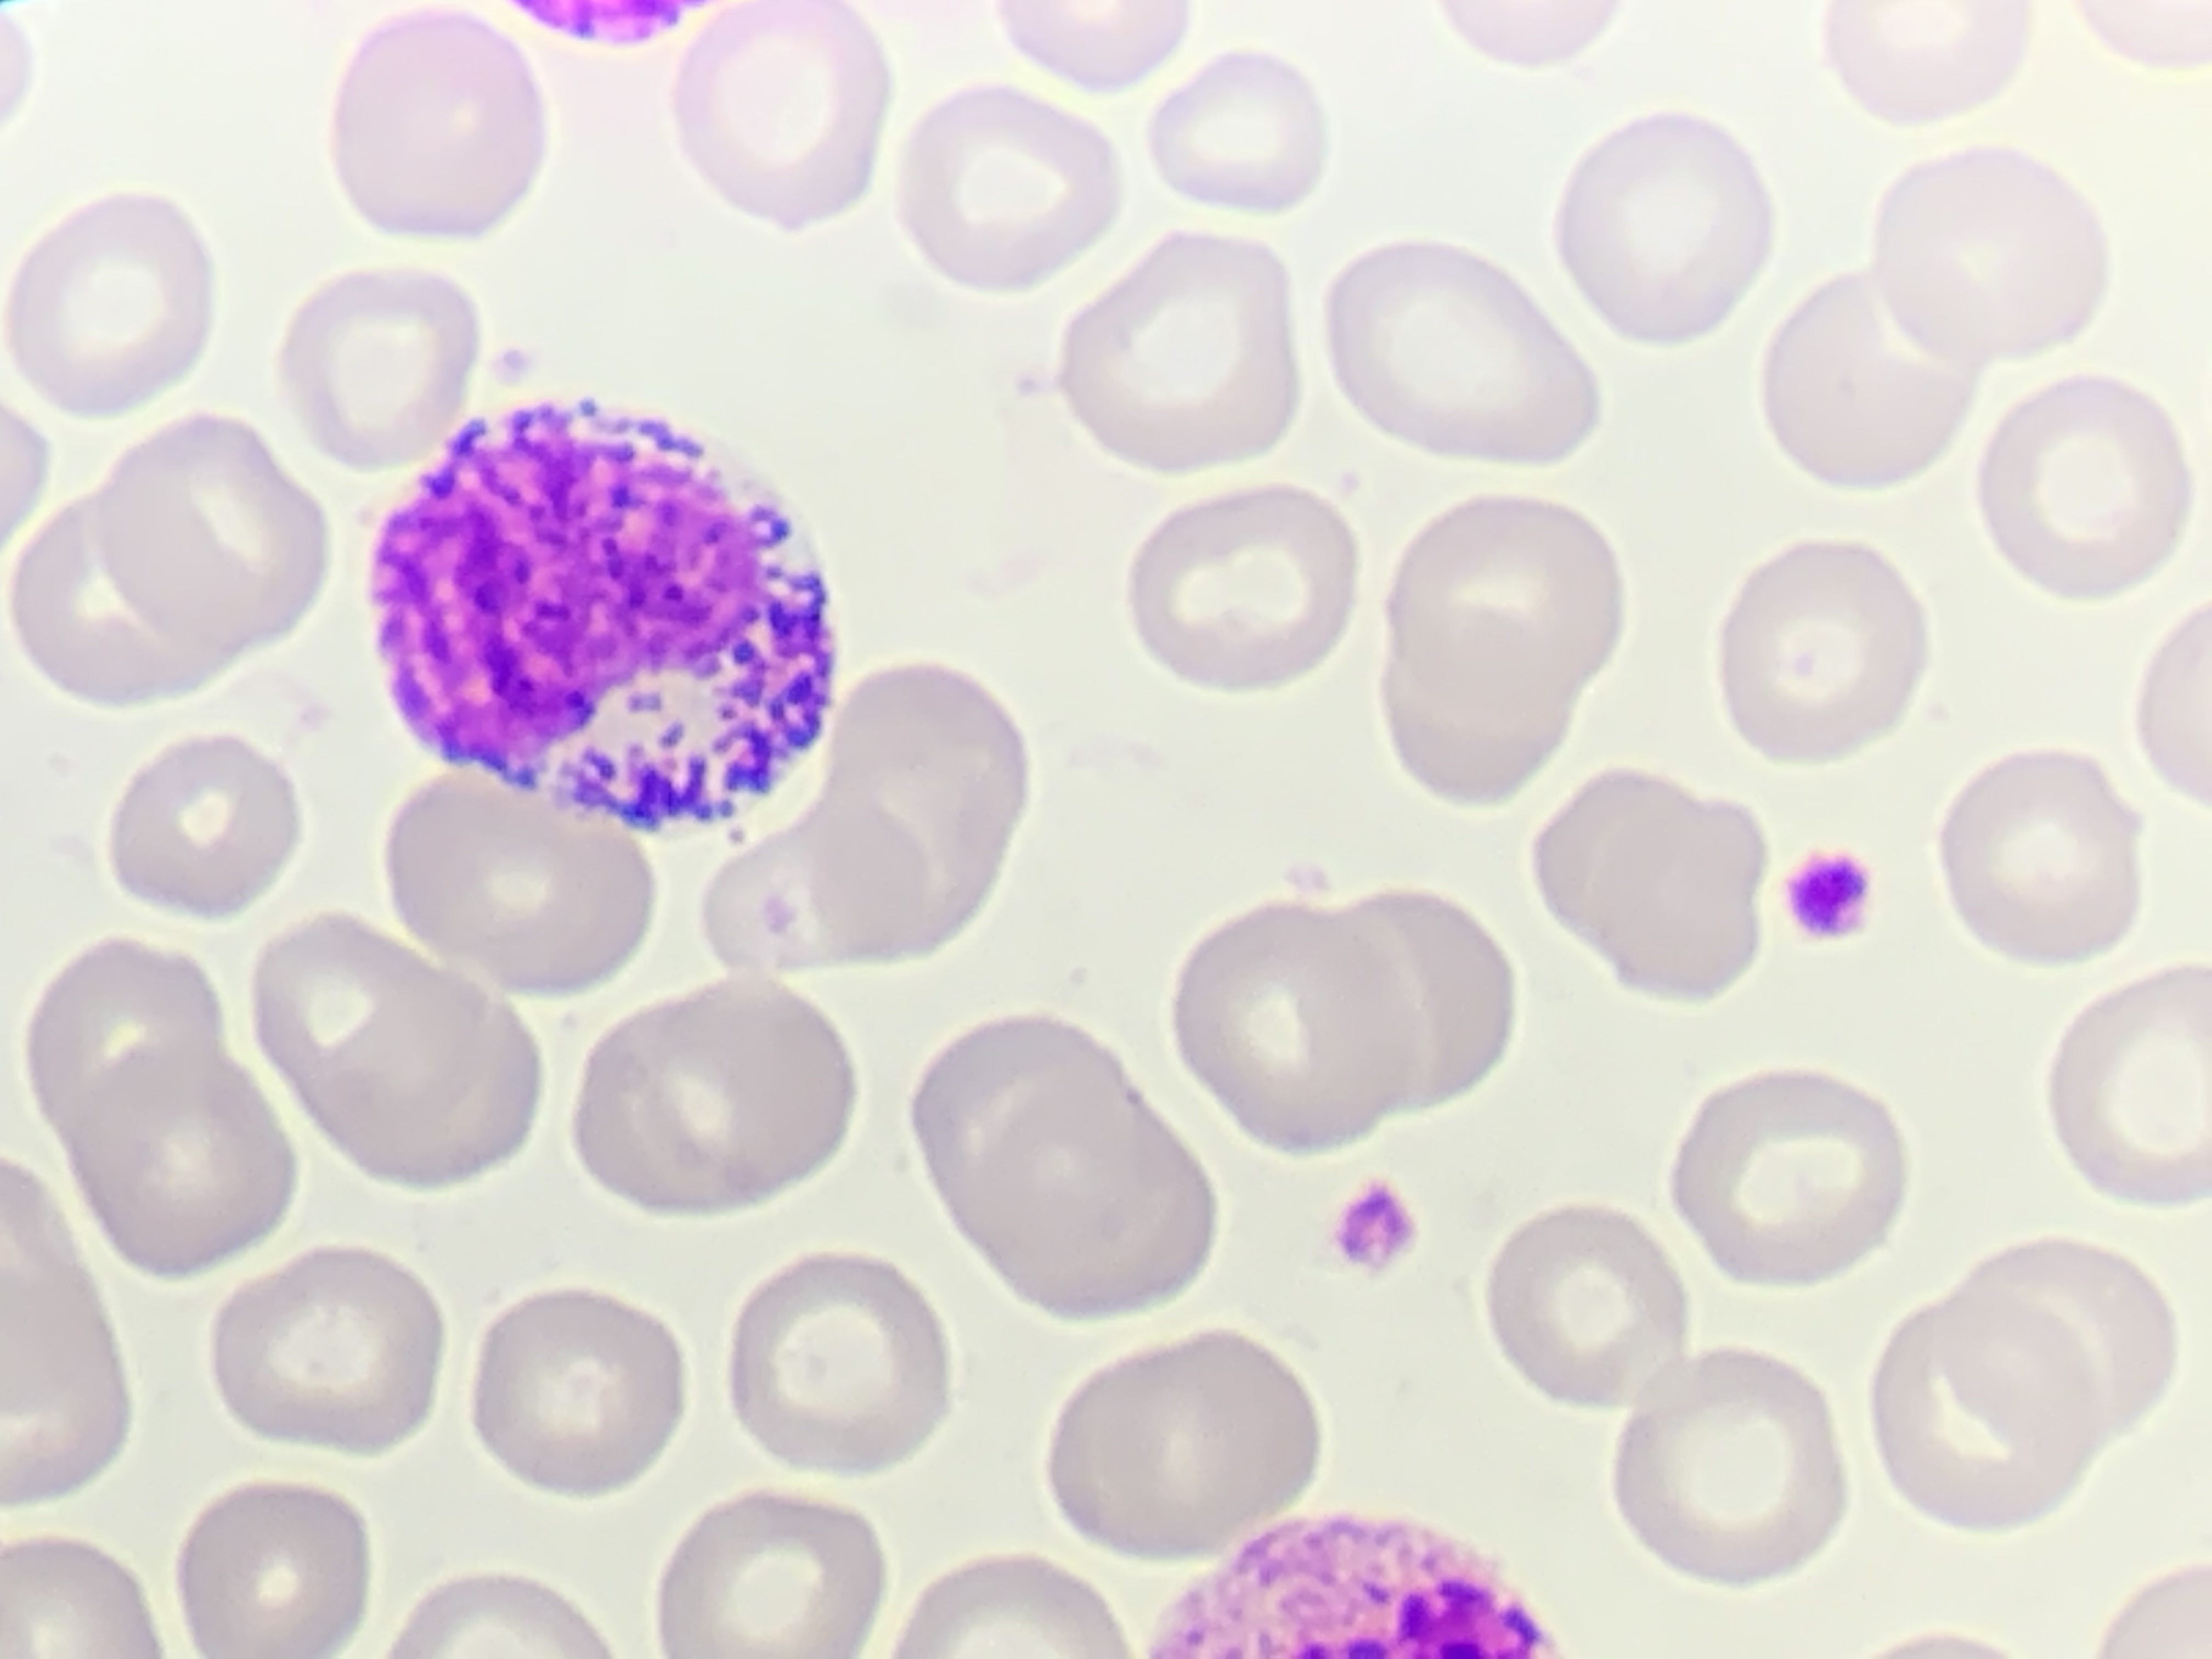
Cell type: MYELOCYTE